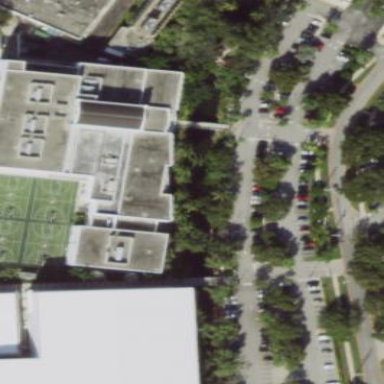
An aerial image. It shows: University building.